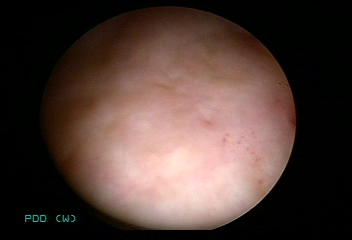
Modality: WLC
Class: Normal mucosa
Bladder cancer association: No